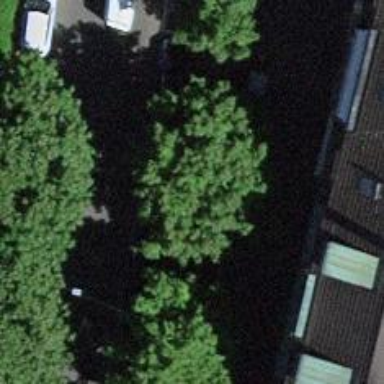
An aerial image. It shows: Avenue of broadleaved trees.